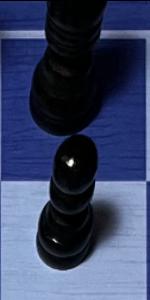
Label: Pawn_Black